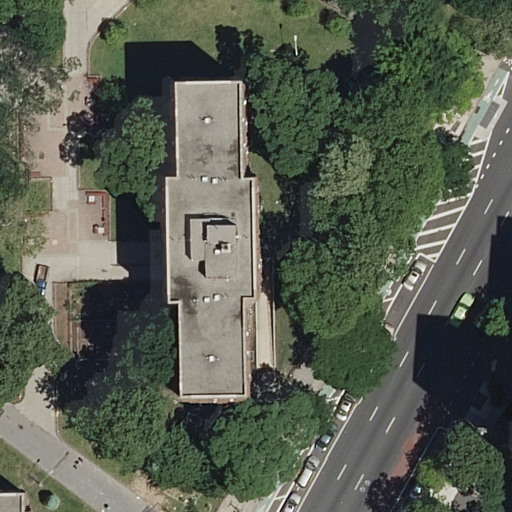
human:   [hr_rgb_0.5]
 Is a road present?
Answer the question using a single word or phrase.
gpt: yes

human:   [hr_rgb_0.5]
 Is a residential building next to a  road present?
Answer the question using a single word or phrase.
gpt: yes

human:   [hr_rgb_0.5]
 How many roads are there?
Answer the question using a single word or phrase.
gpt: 5

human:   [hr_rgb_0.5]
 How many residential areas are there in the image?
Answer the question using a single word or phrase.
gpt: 1

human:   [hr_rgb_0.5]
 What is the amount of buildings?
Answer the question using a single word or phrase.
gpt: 2

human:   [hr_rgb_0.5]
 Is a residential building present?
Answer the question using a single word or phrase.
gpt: yes

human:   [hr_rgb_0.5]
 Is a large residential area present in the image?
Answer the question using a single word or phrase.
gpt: yes

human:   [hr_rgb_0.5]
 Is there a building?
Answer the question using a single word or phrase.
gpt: yes

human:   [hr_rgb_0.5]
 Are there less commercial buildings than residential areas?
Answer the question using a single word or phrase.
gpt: yes

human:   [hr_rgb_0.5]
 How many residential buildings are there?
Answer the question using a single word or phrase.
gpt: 2

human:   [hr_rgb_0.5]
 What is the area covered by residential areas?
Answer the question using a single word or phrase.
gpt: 9174m2

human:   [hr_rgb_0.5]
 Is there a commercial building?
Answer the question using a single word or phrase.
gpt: no

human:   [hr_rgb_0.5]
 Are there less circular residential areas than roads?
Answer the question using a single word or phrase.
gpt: yes

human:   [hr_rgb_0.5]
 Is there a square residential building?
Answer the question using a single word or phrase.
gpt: no

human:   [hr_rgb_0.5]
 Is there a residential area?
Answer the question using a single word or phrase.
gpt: yes

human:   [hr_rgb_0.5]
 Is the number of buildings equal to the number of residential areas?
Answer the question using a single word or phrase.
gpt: no

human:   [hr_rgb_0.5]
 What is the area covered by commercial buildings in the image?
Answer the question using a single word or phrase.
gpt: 0m2

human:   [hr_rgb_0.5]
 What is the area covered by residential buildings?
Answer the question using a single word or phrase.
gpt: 1477m2

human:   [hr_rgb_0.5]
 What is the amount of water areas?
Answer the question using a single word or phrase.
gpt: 0

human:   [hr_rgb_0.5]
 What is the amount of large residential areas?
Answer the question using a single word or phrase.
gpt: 1

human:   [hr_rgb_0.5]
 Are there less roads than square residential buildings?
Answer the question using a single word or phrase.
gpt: no

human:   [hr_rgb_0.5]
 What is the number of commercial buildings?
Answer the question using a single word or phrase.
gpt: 0

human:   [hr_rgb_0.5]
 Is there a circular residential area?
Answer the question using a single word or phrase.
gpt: no

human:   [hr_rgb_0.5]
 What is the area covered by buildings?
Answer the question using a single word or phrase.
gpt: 1477m2

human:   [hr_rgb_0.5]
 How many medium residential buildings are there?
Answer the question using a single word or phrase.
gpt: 0

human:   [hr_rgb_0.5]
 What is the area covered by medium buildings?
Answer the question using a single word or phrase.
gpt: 0m2

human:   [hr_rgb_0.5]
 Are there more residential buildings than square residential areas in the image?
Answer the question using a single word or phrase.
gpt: yes

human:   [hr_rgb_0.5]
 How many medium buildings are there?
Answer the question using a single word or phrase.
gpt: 0

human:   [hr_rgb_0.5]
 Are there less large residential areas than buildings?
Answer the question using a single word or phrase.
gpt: yes

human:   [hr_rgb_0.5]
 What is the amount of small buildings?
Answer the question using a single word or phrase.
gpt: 0

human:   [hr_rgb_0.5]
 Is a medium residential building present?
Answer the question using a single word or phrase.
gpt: no

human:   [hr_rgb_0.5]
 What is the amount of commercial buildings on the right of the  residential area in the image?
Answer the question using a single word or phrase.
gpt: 0

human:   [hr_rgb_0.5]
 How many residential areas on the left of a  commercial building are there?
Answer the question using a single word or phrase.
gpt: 0

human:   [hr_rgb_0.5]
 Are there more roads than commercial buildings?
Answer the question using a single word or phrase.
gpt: yes

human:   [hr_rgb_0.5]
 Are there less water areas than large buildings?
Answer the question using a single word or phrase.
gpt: yes

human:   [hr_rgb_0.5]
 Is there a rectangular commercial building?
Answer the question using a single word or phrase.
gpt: no

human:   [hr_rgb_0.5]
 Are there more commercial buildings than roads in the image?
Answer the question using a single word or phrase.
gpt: no

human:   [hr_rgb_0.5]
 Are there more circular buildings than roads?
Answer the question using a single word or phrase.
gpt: no

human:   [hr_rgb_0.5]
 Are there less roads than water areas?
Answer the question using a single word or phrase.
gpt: no

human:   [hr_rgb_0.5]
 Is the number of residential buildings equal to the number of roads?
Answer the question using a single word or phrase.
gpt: no

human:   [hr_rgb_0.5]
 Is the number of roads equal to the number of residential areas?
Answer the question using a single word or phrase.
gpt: no

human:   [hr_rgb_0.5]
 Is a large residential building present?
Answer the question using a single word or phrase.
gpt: yes

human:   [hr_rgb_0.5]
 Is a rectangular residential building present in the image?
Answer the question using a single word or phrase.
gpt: no

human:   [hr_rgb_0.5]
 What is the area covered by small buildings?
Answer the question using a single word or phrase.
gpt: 0m2

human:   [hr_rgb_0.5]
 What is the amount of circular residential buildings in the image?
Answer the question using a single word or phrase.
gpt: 0

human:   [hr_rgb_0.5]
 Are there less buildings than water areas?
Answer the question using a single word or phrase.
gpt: no

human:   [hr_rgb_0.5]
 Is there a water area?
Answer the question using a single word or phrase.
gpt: no

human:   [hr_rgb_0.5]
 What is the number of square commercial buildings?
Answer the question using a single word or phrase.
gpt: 0

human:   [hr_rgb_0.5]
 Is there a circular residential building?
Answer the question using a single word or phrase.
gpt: no

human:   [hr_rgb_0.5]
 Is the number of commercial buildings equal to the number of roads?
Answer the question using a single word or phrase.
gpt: no

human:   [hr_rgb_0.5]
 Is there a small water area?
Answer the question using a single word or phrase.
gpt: no

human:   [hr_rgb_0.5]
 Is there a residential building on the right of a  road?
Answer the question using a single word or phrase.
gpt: yes

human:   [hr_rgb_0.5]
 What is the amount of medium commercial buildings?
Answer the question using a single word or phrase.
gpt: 0

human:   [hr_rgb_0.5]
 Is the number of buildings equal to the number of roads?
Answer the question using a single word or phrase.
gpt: no

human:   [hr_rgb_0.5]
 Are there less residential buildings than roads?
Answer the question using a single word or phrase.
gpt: yes

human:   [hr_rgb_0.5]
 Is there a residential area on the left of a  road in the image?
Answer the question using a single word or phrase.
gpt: no

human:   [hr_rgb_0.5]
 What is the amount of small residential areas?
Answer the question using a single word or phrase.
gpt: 0

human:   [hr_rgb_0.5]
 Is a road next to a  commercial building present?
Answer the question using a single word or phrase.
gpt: no

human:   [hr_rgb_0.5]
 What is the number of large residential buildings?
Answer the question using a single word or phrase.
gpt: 2

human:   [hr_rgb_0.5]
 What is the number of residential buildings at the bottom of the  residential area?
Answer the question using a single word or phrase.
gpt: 2

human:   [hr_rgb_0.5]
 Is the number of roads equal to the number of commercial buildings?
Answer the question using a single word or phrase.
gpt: no

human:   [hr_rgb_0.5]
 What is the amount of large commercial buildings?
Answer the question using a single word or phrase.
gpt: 0

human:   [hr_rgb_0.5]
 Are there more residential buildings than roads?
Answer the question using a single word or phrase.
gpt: no

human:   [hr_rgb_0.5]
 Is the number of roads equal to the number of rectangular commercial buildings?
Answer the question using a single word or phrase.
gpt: no